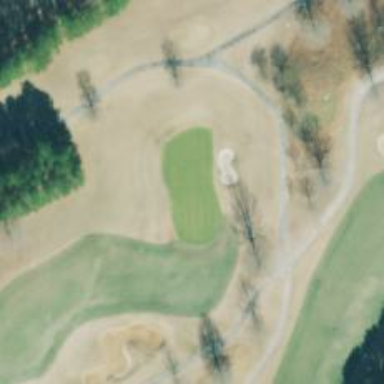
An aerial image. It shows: View of golf hole.